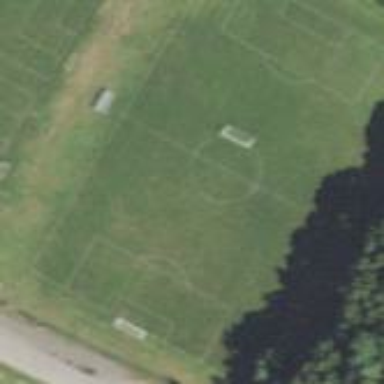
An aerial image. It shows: Soccer pitch for outdoor sports and leisure activities.